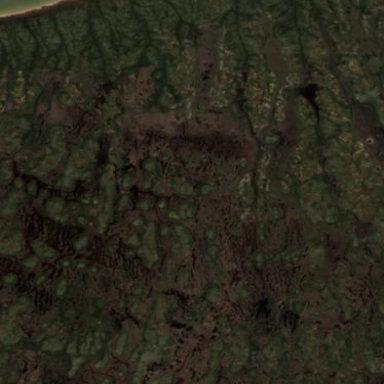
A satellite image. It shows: Palsa bog located within wetland area.